Question: I am working on a project where I need to extract the sum of top 5 score_rank for every team sorted in descending order from a table.
Here is the table structure

Here is the link of the structure
<URL>
This is the query I am trying
'''
SELECT team_id AS 'team' , (SELECT SUM(score_rank)
FROM 'contest_result_total'
WHERE team = 'team_id'
ORDER BY score_rank DESC
LIMIT 5
) AS 'score'
FROM 'contest_result_total'
GROUP BY team_id
ORDER BY 'score' DESC
'''
But it does not give top 5 score instead it calculates the sum of all the contests and not just 5 grouped by team id
Can anyone help me.
Thanks
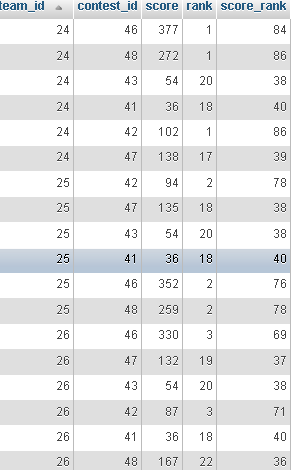
Answer: '''
SELECT team_id,sum(score_rank)
FROM contest_result_total
WHERE (SELECT COUNT(*)
FROM contest_result_total AS c
WHERE c.team_id = contest_result_total.team_id
AND contest_result_total.score_rank <= c.score_rank) <= 5
GROUP BY team_id
'''